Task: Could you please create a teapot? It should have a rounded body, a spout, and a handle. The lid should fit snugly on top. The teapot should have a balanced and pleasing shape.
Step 88:
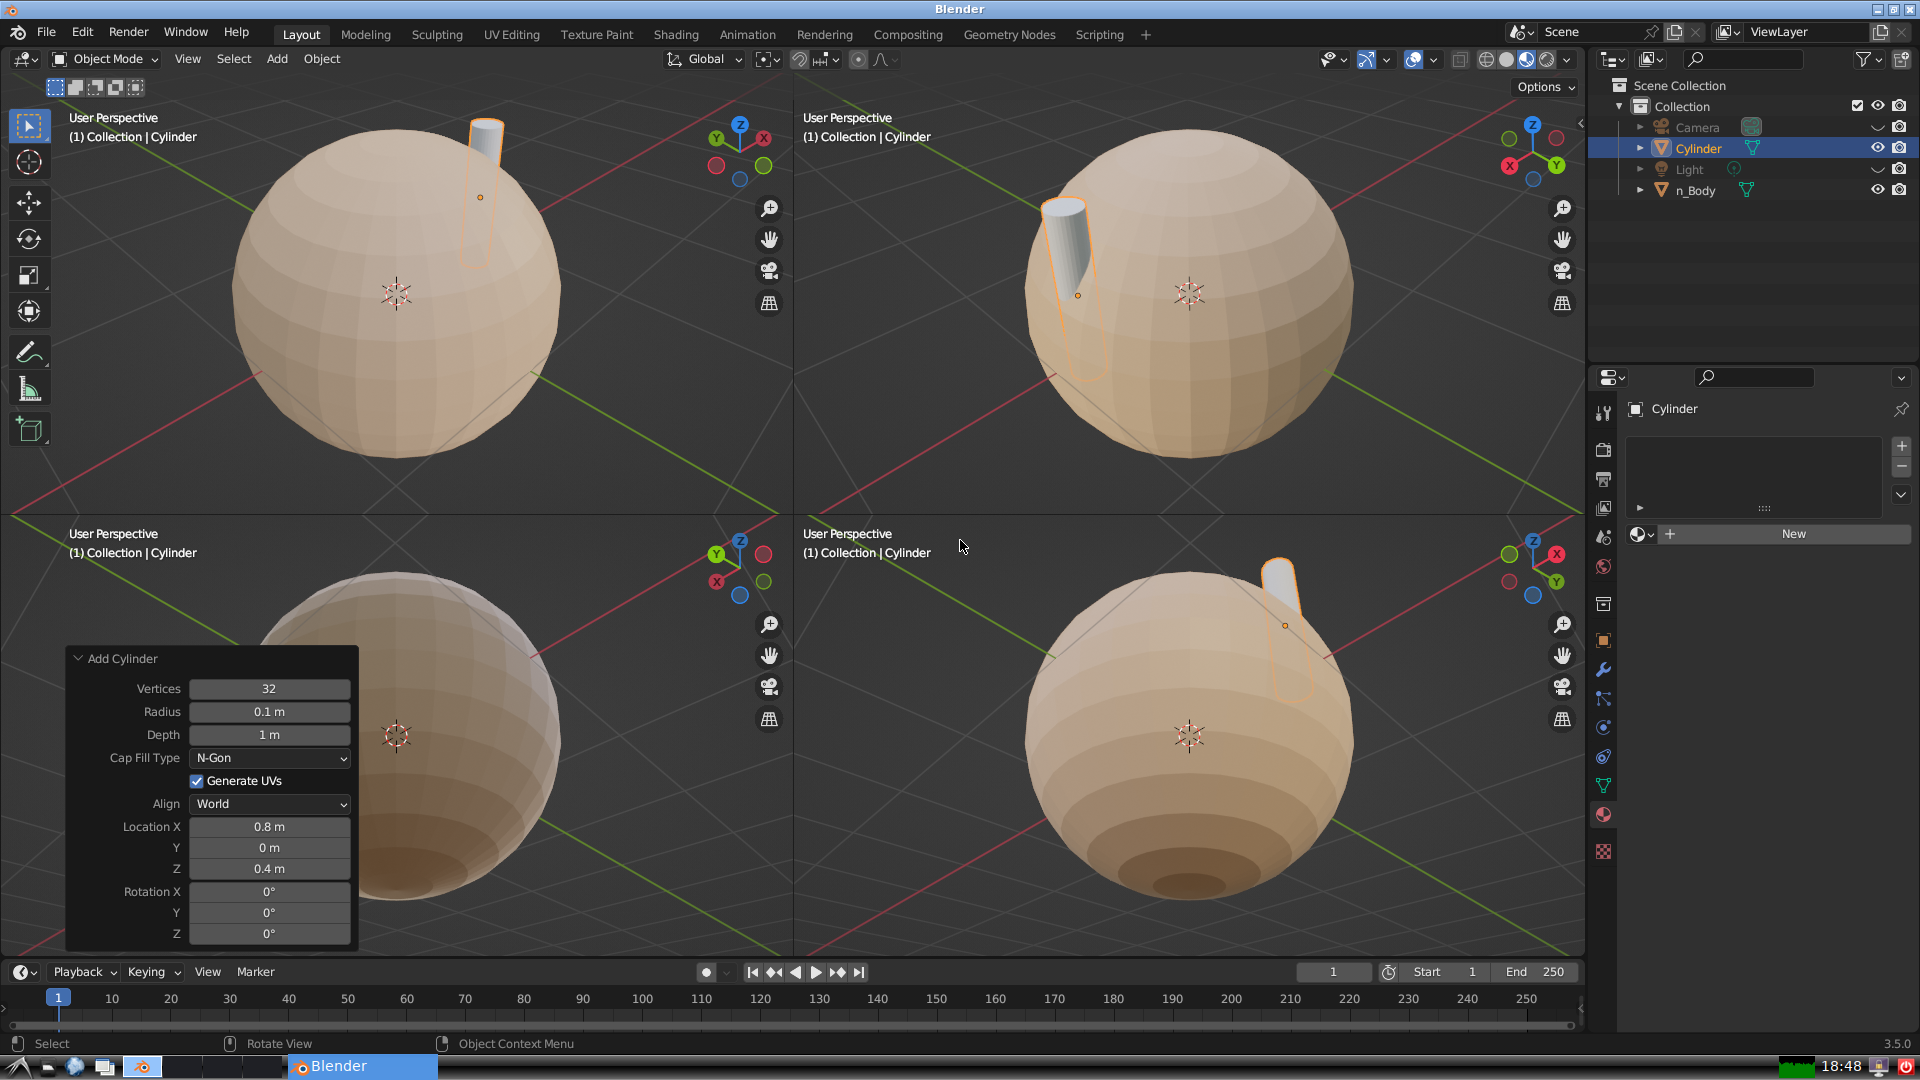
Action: {"mouse_move": [270, 891]}